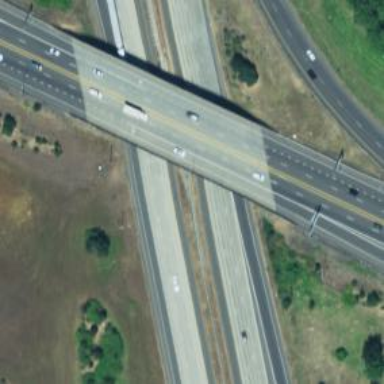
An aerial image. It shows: Motorway junction.